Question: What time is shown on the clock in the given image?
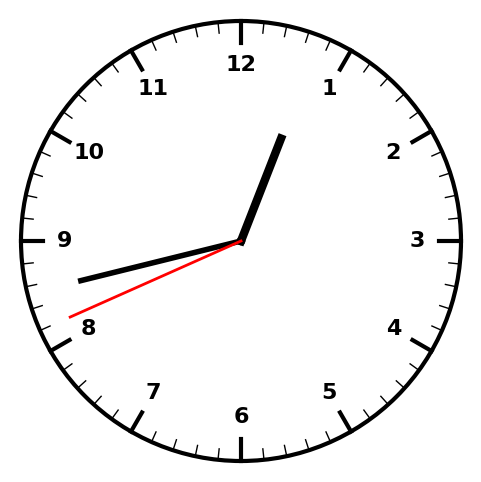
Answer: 12:42:41